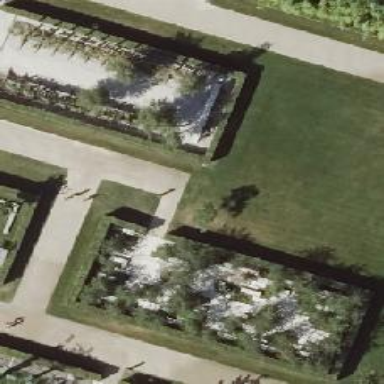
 which is type of leisure land with attraction."